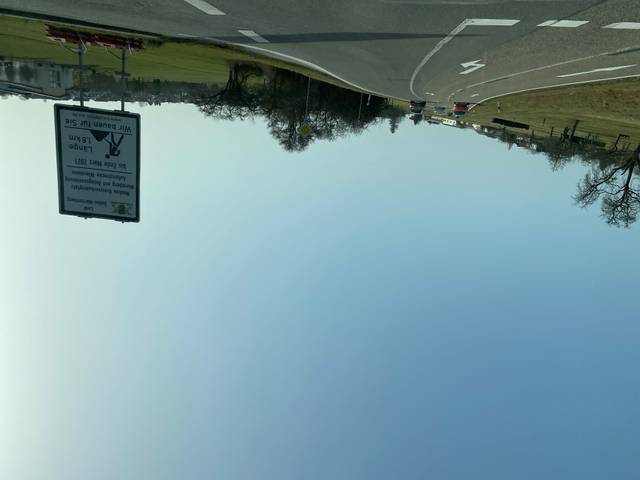
Region: Germany
Coordinates: 48.873, 8.802